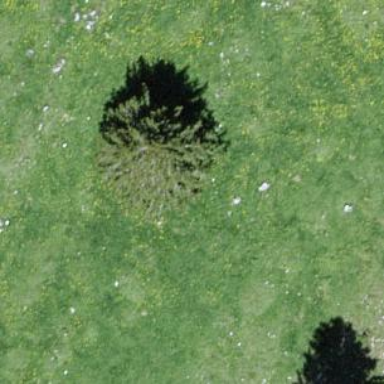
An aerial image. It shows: Needle-leaved tree in nature.